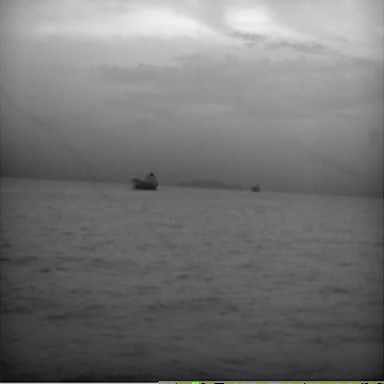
There is a liner in the infrared image.